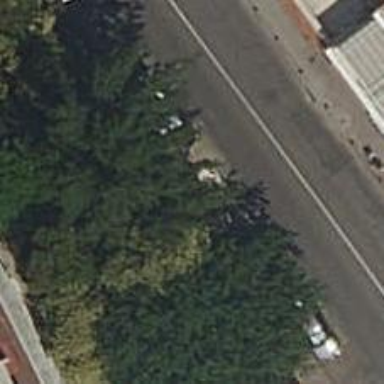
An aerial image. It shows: Motorcycle parking facility.